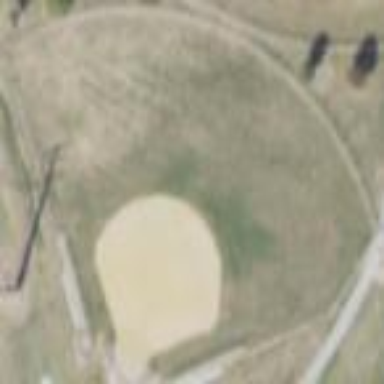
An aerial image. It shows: Baseball pitch for leisure and sports activities.